Lunar surface albedo tile
Center latitude: -32.233
Center longitude: -39.096
Resolution (meters per pixel, mean): 117.76
Tile area (km^2): 13353.98
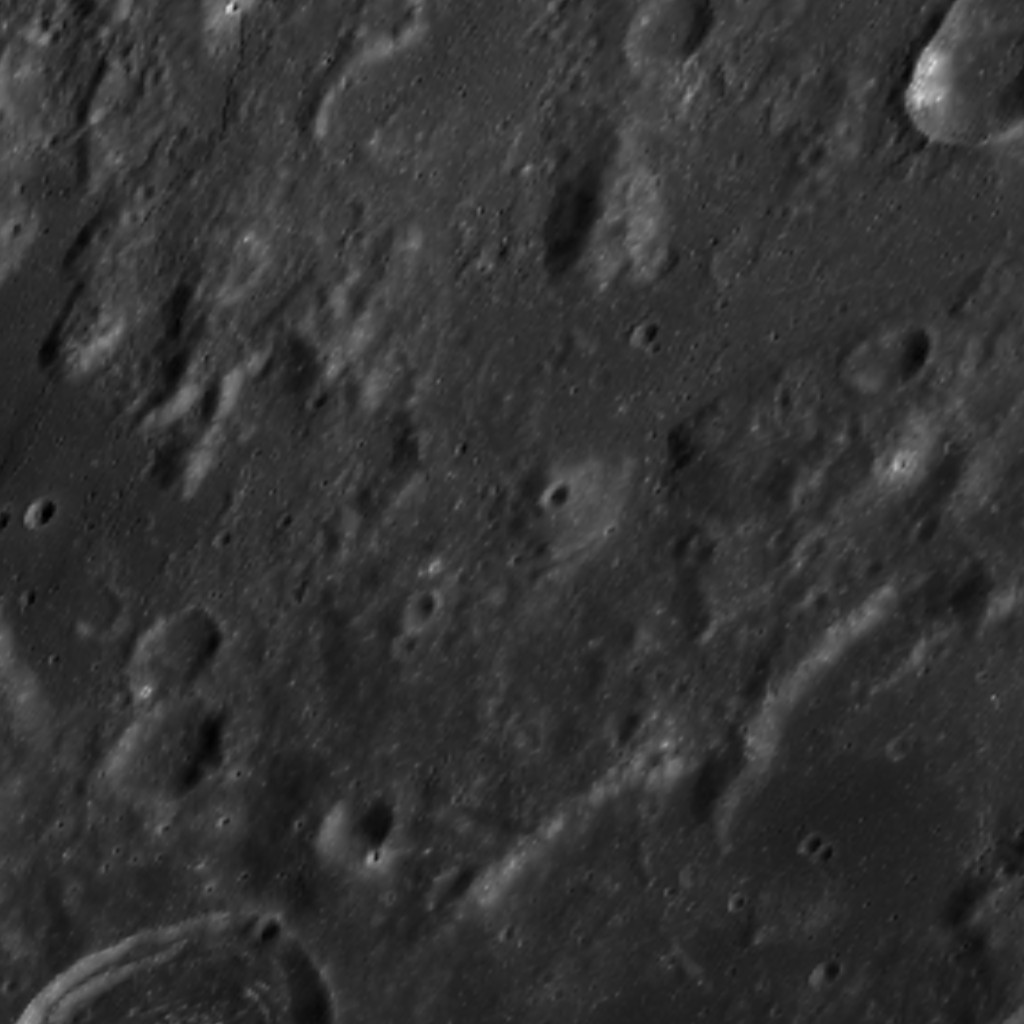